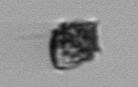
Label: Kryptoperidinium_triquetrum